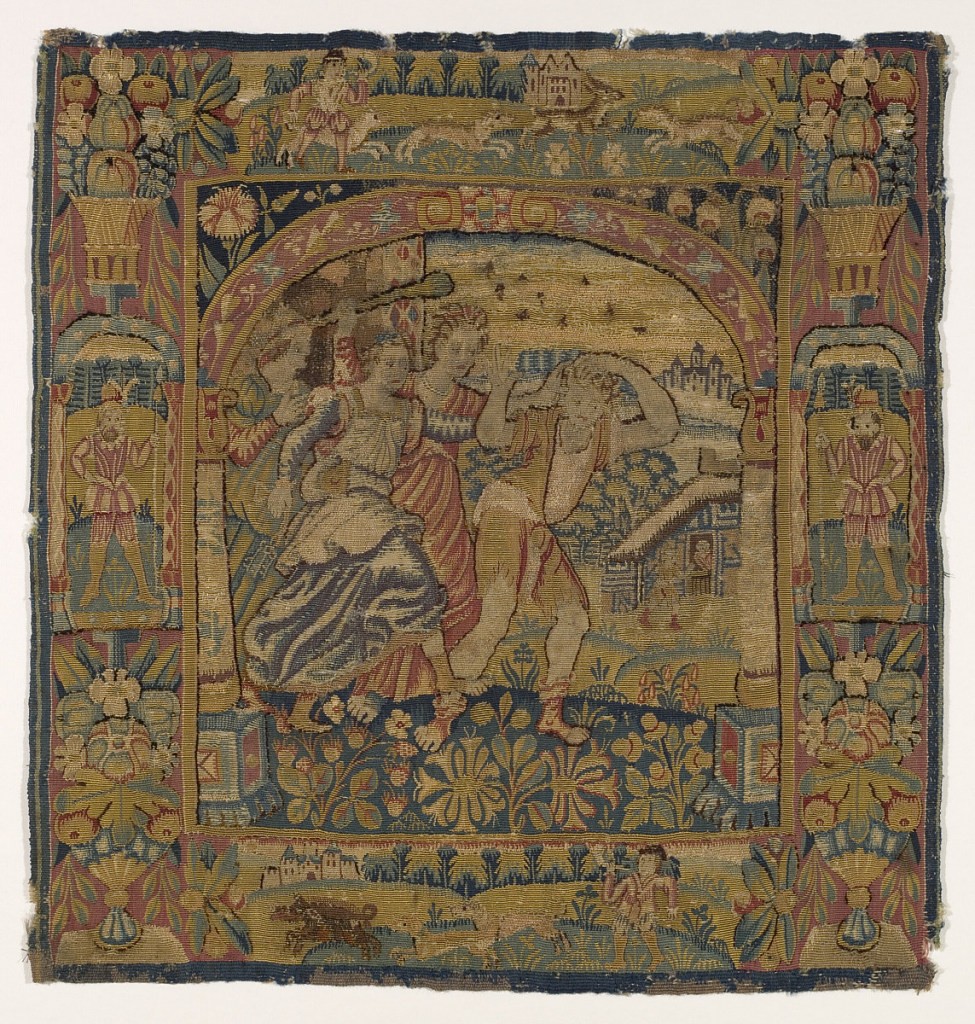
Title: Pillow cover
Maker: Sheldon Tapestry Factory
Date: ca. 1570–73
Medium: wool, silk Technique: tapestry woven
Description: Cushion cover representing the expulsion of the prodigal son. Predominant colors are blue, rose and tan.